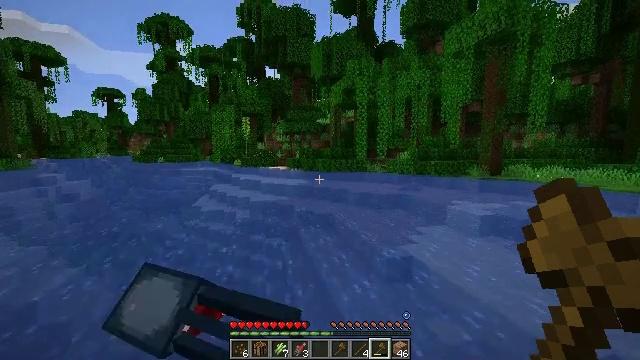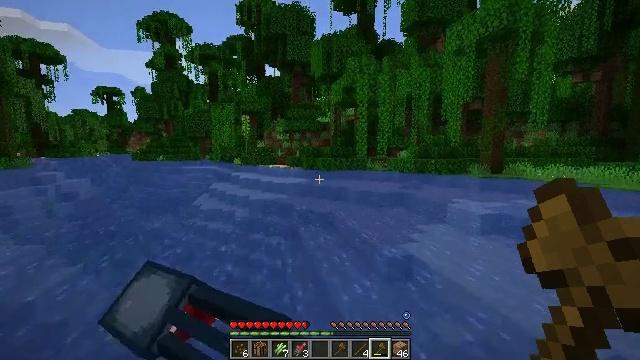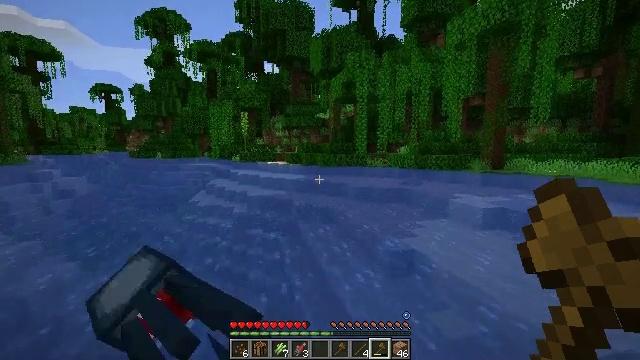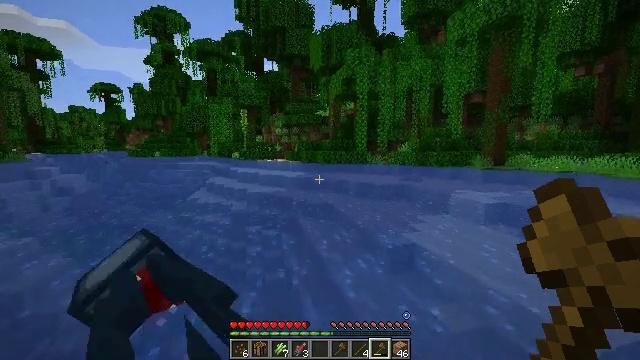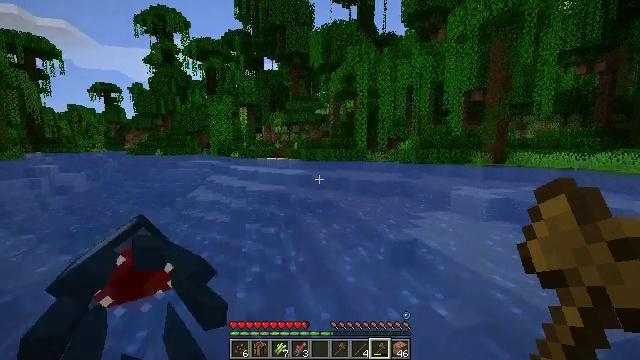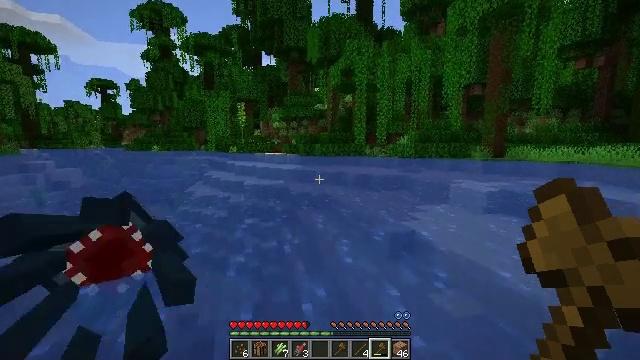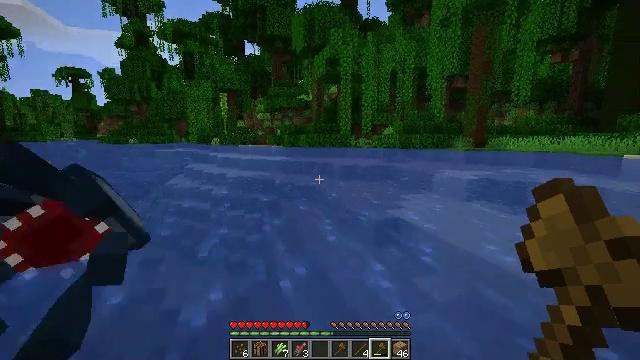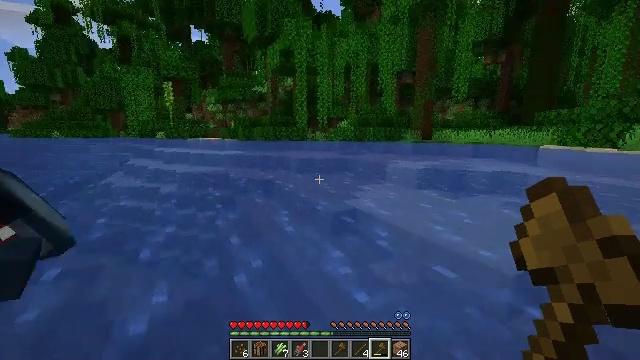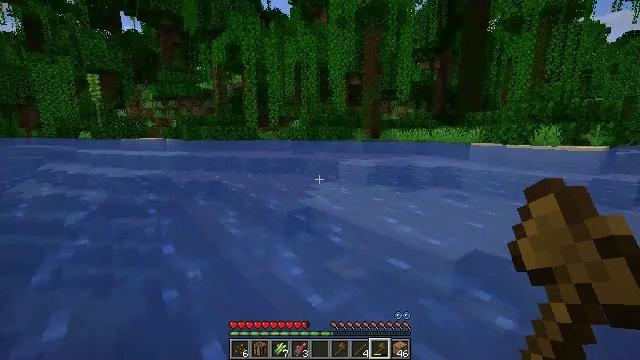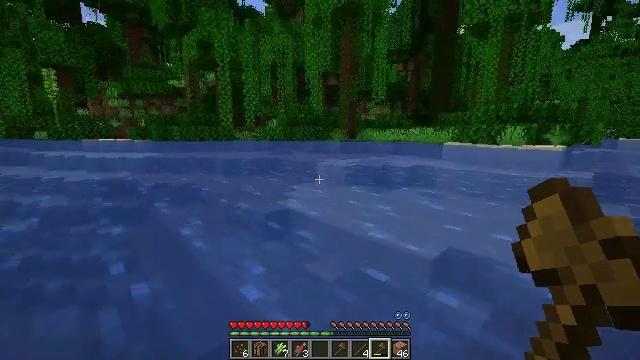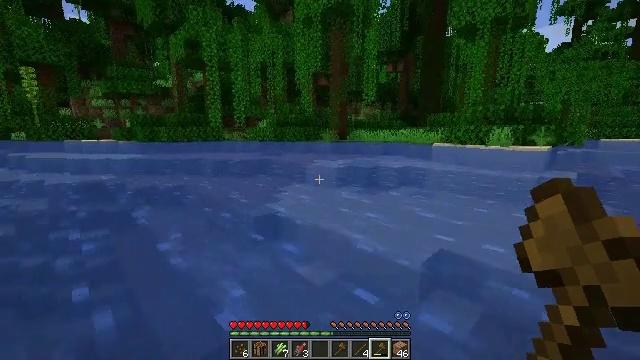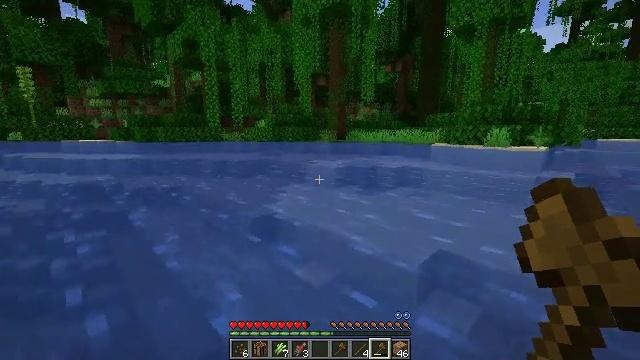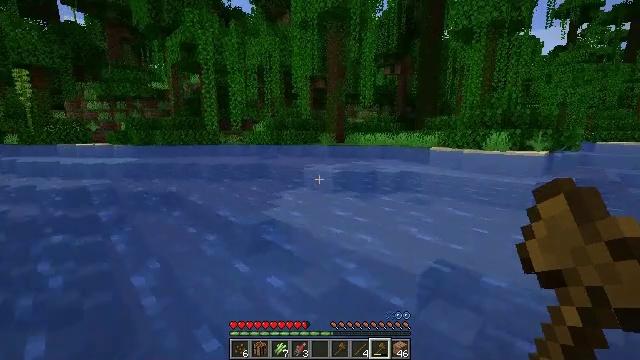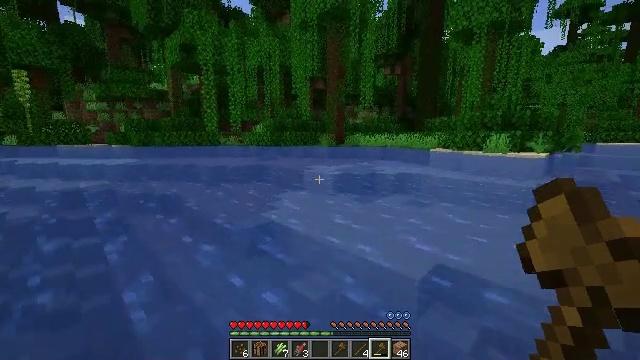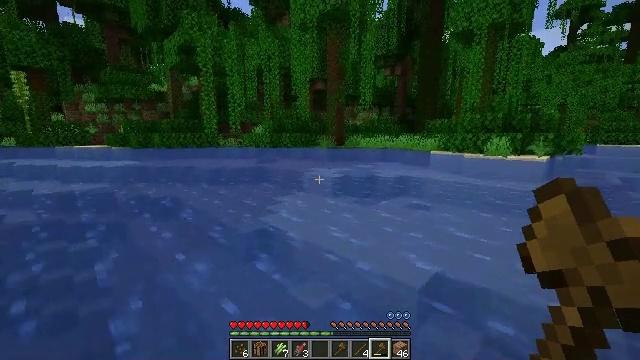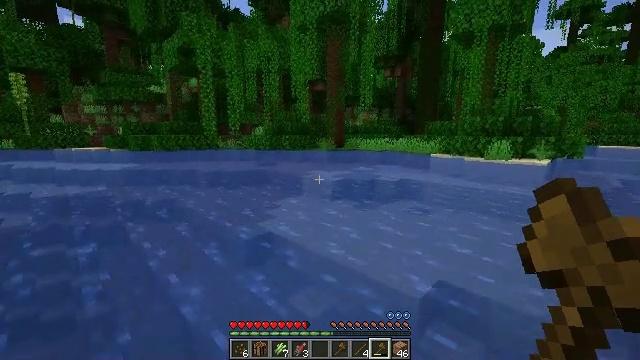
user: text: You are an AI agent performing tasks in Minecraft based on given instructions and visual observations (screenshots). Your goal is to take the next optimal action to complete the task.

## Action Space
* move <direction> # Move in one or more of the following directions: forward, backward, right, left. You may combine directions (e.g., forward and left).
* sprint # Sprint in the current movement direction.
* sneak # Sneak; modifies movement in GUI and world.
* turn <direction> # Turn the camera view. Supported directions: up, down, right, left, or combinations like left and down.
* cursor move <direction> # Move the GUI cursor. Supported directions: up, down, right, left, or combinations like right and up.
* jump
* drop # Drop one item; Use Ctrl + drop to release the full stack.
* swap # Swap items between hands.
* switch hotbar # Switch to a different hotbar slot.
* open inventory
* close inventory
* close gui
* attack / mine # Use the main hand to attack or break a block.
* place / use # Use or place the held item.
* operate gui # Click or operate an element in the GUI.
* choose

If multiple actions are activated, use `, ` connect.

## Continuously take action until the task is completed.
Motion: motion action
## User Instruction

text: Hunt a salmon.
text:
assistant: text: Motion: move forward, jump
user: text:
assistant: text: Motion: move forward, jump
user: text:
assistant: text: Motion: move forward and move right, jump
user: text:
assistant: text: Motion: move forward and move right, jump
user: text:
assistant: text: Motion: move forward and move right, jump
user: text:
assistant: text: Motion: move forward and move right, turn right and down, jump
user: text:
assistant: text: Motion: move forward and move right, turn right and down, jump
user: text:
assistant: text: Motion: move forward and move right, turn right, jump
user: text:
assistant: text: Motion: move forward and move right, turn right, jump
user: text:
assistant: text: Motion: move forward and move right, turn right, jump
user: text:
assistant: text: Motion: move forward and move right, jump
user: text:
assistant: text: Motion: move forward, jump
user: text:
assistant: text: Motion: move forward, jump
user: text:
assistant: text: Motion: move forward, jump
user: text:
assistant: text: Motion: move forward, jump
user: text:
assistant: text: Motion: move forward, jump
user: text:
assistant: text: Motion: move forward, jump
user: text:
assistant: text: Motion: move forward, jump
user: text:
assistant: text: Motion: move forward, jump
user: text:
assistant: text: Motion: move forward, jump
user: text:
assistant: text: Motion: move forward, jump
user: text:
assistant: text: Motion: move forward, jump
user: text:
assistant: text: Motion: move forward, jump
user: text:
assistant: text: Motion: move forward, jump
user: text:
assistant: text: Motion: move forward, jump
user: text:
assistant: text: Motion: move forward, jump
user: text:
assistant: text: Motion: move forward, jump
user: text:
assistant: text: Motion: move forward, jump
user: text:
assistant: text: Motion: move forward, jump
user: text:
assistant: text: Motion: move forward, jump